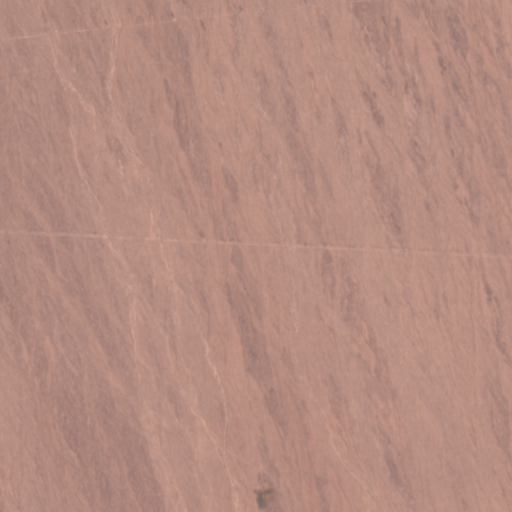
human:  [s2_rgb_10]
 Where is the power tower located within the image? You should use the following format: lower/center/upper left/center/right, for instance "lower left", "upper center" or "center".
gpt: The power tower is located in the upper left of the image.
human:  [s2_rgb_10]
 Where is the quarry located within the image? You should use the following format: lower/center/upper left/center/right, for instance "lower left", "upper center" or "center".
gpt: There is no quarry in the image.